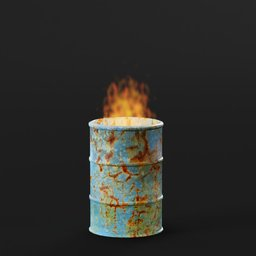
Label: tools